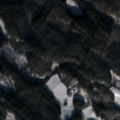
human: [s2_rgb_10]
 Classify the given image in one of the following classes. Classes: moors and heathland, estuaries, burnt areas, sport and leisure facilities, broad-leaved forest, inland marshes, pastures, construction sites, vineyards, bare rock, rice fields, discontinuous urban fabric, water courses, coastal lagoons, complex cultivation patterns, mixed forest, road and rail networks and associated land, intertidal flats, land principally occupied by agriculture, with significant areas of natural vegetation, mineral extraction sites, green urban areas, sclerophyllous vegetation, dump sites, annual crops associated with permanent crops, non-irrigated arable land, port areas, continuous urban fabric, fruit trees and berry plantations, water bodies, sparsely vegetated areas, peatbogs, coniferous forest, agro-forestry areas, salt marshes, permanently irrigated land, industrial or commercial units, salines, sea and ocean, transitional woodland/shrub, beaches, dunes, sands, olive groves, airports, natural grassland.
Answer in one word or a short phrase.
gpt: coniferous forest, mixed forest, transitional woodland/shrub